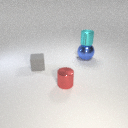
small gray rubber cube in front of large blue metal sphere